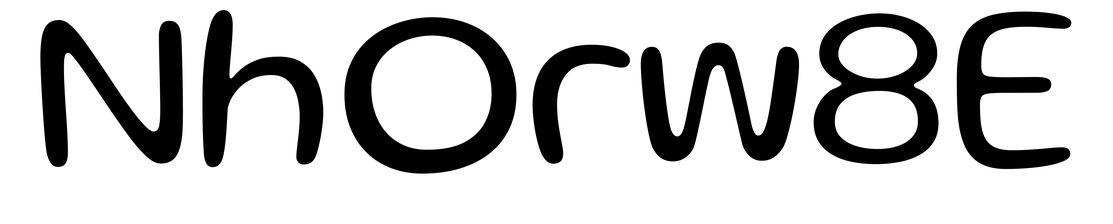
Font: Gluten_Light